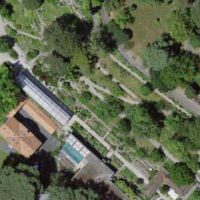
EUNIS habitat code: 53
Species observed at this site:
Corvus corone
Bufo bufo
Bombus lapidarius
Apis mellifera
Buteo buteo
Sylvia atricapilla
Asplenium trichomanes
Anthidium manicatum
Cardamine pratensis
Jasminum nudiflorum
Erithacus rubecula
Geranium nodosum
Pica pica
Halictus scabiosae
Sitta europaea
Phoenicurus phoenicurus
Columba livia
Sceliphron caementarium
Cyanistes caeruleus
Anas platyrhynchos
Sturnus vulgaris
Ribes nigrum
Cistus laurifolius
Passer domesticus
Cymbalaria muralis
Humulus lupulus
Fringilla coelebs
Carduelis carduelis
Turdus merula
Columba palumbus
Acer campestre
Parus major
Pieris napi